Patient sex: M
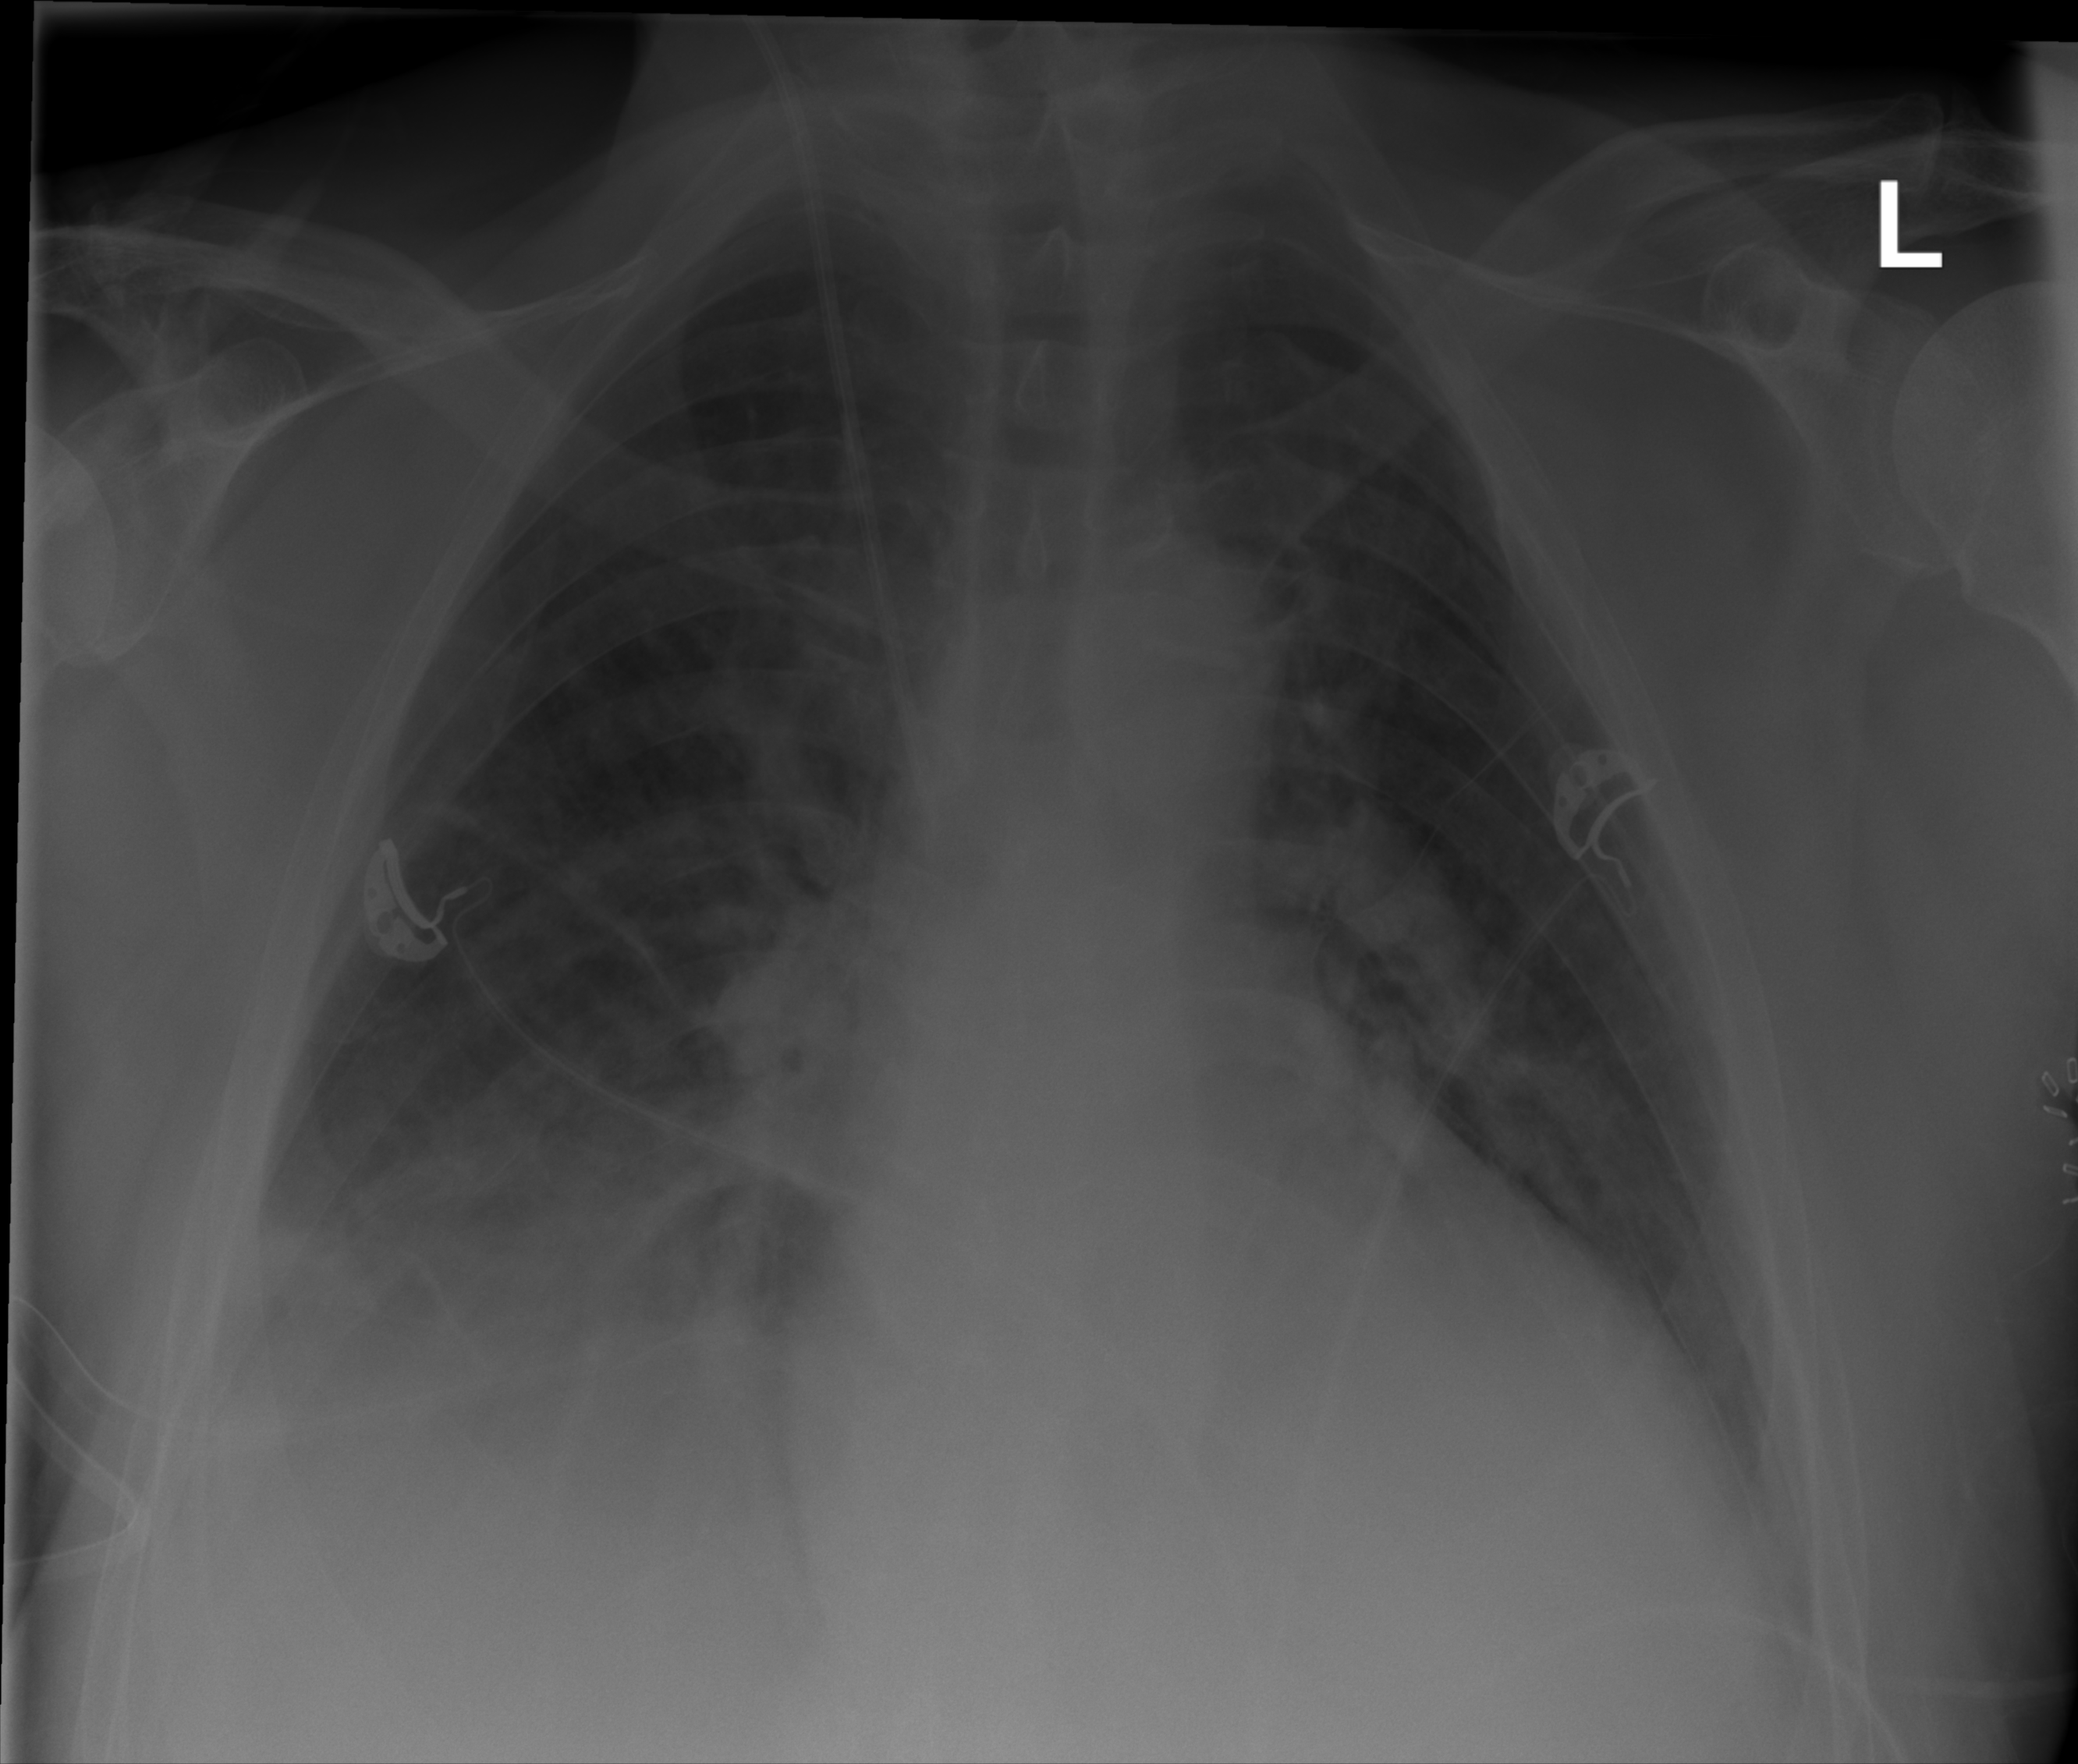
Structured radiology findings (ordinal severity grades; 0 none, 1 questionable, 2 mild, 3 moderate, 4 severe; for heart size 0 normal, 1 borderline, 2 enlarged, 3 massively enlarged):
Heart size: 2
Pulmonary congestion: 2
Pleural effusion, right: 3
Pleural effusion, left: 2
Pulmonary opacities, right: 2
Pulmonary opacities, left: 0
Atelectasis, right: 2
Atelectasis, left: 0